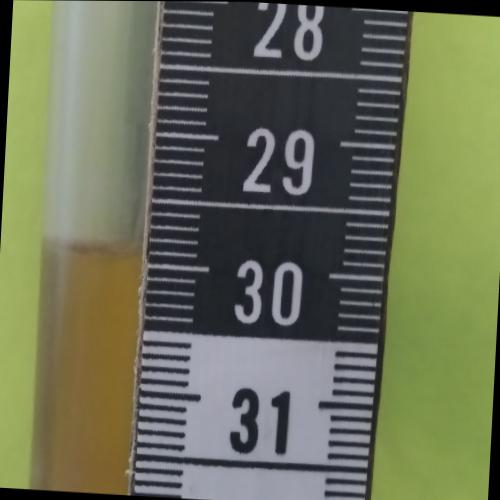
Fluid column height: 29.9 cm